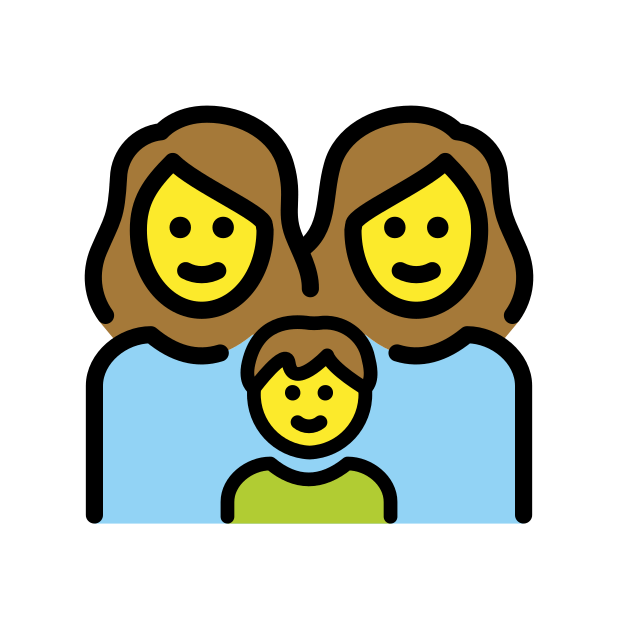
family: woman, woman, boy